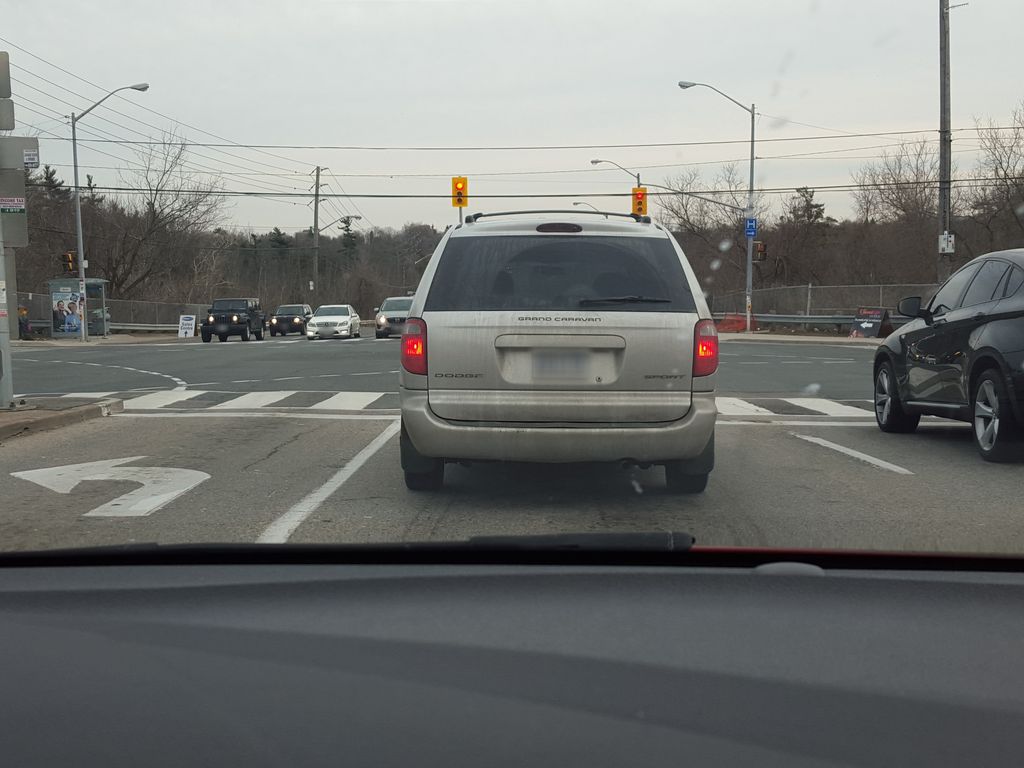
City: toronto